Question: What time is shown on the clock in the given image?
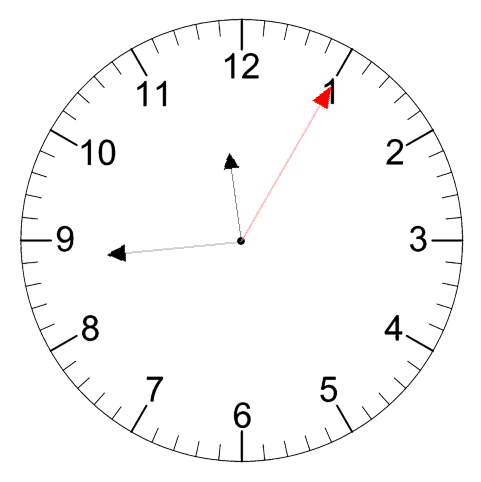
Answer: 11:44:05